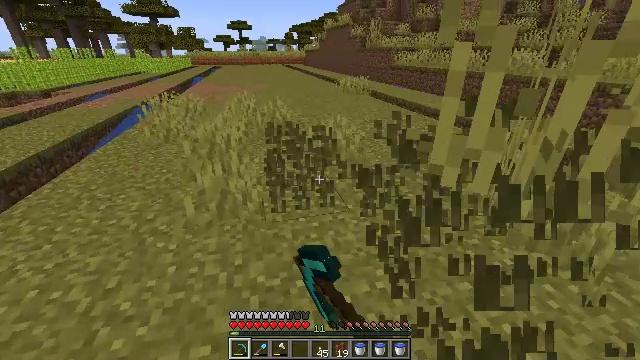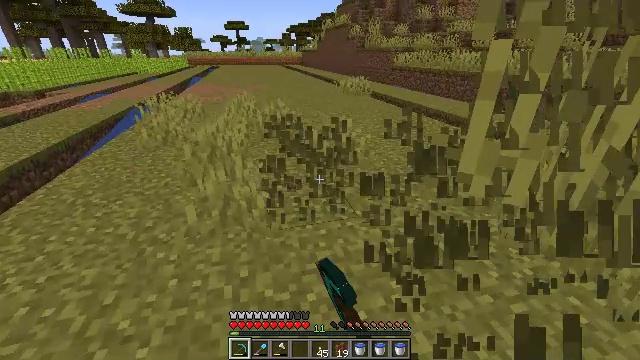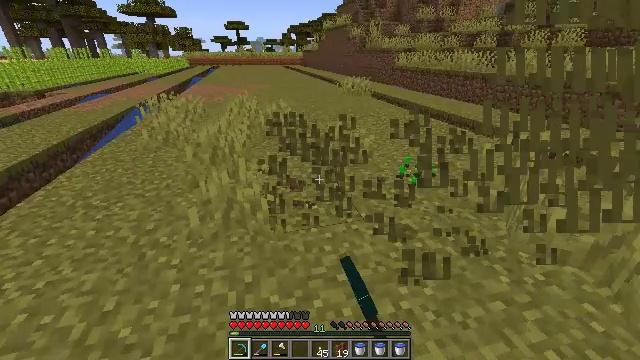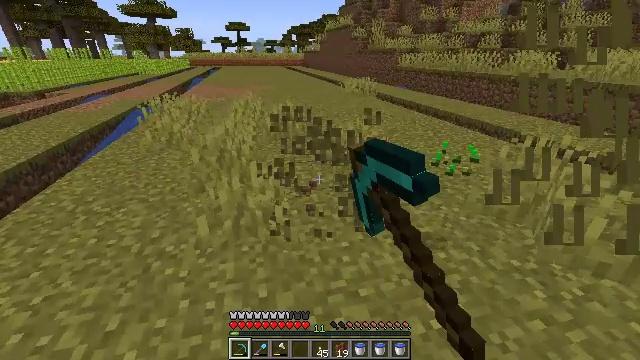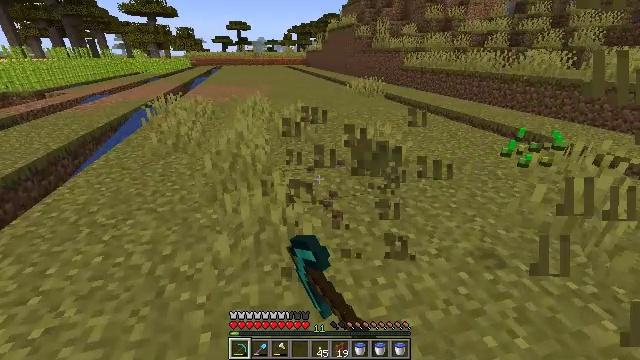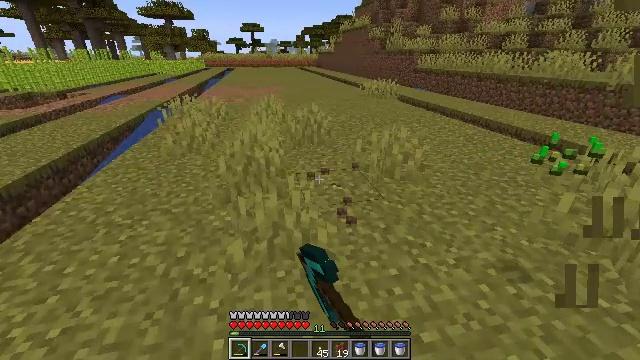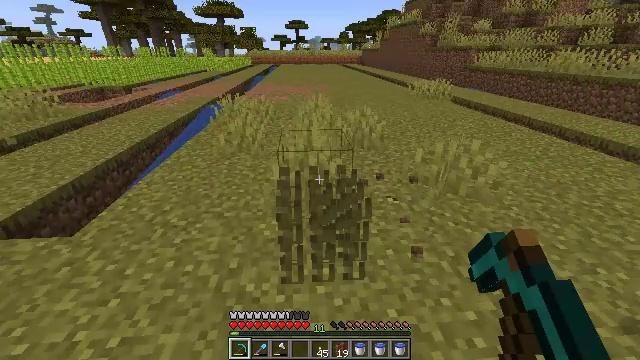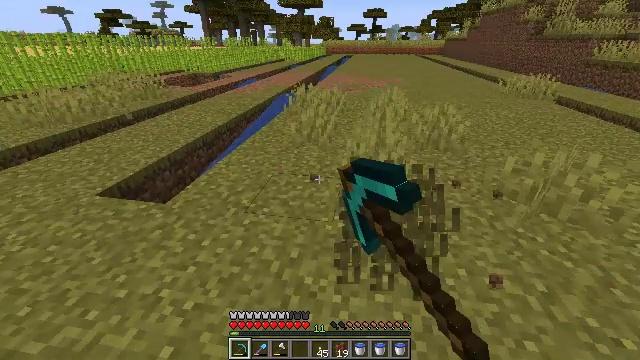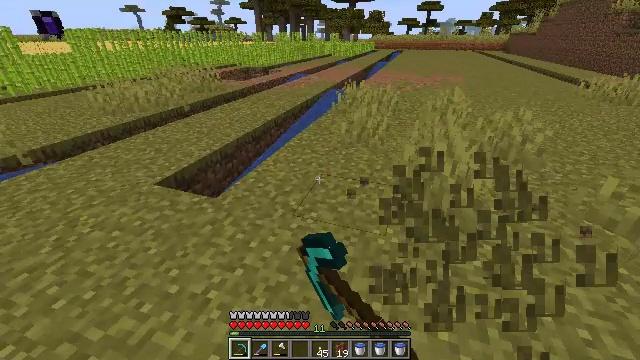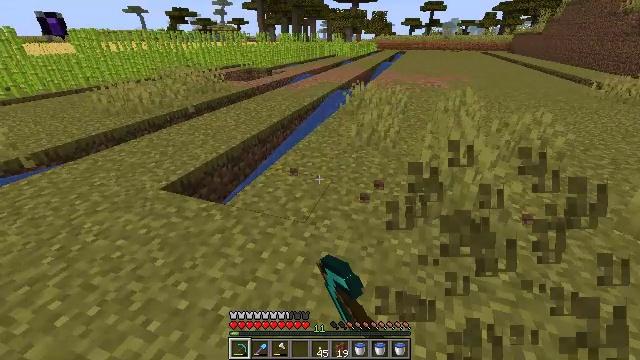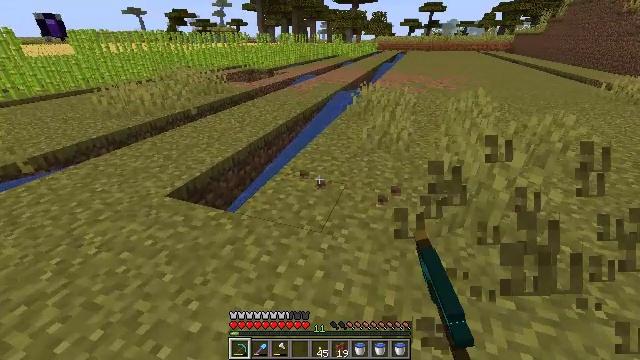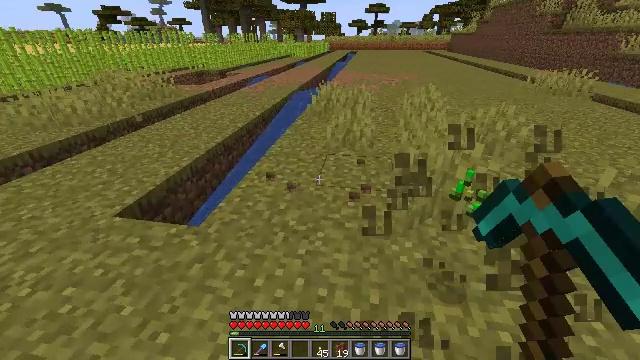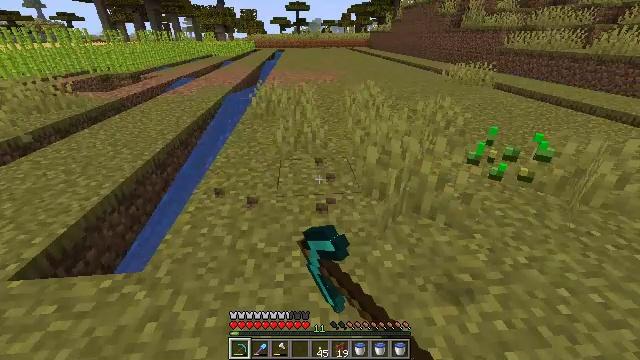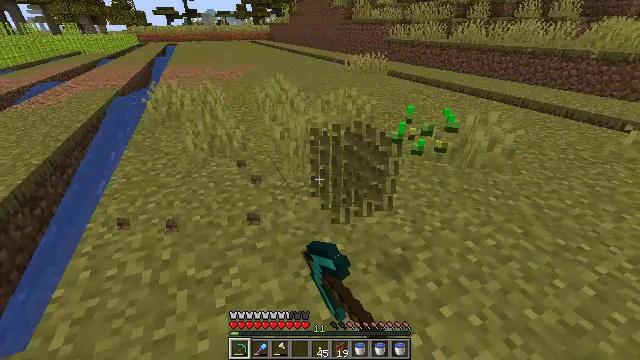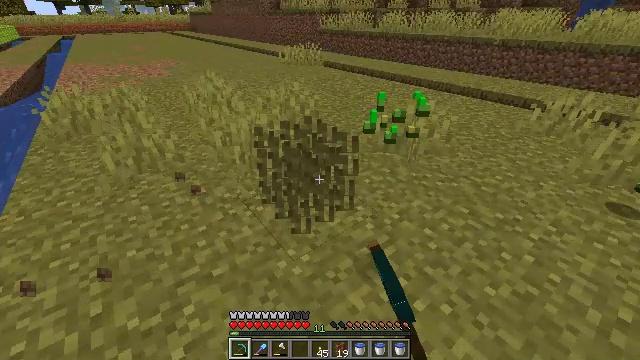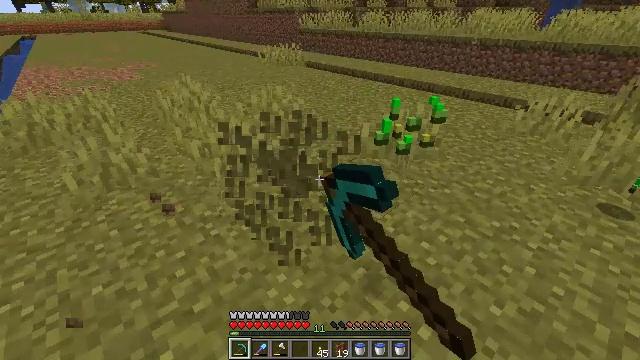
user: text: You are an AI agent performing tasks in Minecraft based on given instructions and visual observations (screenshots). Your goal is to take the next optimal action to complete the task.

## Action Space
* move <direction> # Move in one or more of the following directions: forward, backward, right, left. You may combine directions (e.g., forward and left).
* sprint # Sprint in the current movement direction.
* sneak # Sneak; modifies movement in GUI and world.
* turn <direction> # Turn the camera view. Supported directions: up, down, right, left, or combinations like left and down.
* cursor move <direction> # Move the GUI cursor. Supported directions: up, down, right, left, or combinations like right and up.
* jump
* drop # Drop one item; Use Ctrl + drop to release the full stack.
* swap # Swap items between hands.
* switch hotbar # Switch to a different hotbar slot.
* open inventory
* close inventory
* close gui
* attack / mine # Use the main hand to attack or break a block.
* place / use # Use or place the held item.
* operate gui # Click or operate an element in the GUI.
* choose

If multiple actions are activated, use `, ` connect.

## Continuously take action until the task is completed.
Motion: motion action
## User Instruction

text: Break the grass block.
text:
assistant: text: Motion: move forward and move left, attack / mine
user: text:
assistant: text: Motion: move forward and move left, attack / mine
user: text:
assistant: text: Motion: move forward and move left, attack / mine
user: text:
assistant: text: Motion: move forward and move left, attack / mine
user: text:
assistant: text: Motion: move forward and move left, turn left, attack / mine
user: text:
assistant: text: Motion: move forward and move left, turn left, attack / mine
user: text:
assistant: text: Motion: move forward and move left, turn left and down, attack / mine
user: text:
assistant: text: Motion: move forward and move left, turn left, attack / mine
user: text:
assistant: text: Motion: move forward and move left, attack / mine
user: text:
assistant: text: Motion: move forward and move left, attack / mine
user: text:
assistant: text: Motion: move forward and move left, turn right, attack / mine
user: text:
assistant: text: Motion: move forward, turn right, attack / mine
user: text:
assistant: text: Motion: move forward, turn right and down, attack / mine
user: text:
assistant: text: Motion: move forward, turn right and down, attack / mine
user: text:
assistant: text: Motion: move forward, turn right, attack / mine
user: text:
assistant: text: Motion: move forward and move left, attack / mine
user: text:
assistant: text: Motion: move forward and move left, turn left and up, attack / mine
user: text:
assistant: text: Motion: move forward and move left, turn left and up, attack / mine
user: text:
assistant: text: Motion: move forward and move left, turn left and up, attack / mine
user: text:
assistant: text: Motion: move forward and move left, turn left, attack / mine
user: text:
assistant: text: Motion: move forward and move left, turn left, attack / mine
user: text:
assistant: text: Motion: move forward and move left, turn left, attack / mine
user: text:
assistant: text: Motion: move forward and move left, turn left, attack / mine
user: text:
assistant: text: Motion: move forward, turn left, attack / mine
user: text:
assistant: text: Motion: move forward, attack / mine
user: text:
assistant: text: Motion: move forward, attack / mine
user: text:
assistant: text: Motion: move forward, turn right, attack / mine
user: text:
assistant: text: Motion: move forward, turn right, attack / mine
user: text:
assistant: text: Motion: move forward, turn right, attack / mine
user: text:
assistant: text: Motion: move forward, turn right, attack / mine